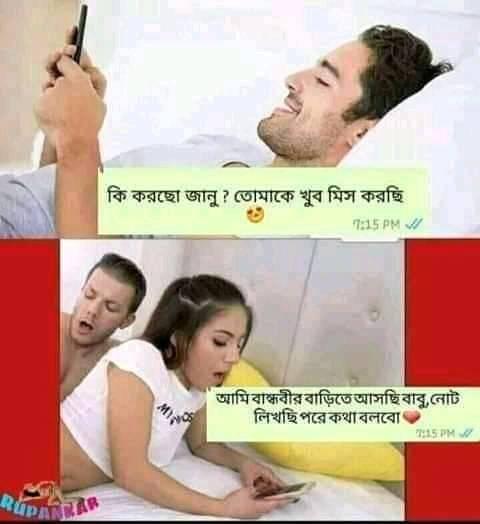
Caption: কি করছো জানু ? তোমাকে খুব মিস করছি  আমি বান্ধবীর বাড়িতে আসছি বাবু, নোট লিখছি পরে কথা বলবো
Label: non-hate